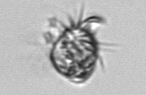
Label: Ciliophora